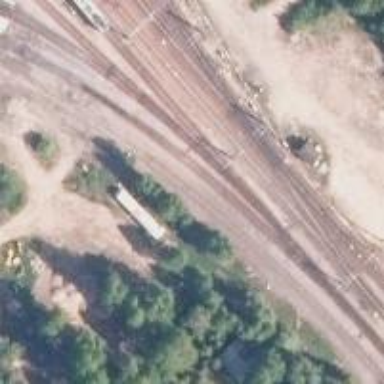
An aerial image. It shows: Railway yard in service.